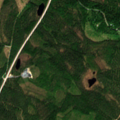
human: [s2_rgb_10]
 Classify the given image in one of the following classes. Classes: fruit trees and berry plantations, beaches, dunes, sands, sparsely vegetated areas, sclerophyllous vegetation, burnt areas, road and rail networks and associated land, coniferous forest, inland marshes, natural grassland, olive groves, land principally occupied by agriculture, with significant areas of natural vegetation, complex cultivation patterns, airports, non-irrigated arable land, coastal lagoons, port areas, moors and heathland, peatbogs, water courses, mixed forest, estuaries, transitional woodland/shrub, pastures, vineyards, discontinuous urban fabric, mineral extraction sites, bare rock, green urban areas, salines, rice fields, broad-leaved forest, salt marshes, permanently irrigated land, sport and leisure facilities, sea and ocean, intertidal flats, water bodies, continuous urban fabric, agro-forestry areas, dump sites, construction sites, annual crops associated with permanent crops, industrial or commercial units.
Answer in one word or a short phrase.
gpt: coniferous forest, mixed forest